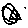
Label: triangle